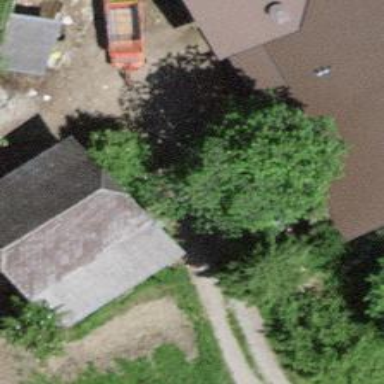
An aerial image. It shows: Barn.